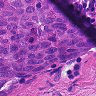
Metastatic tissue present: yes